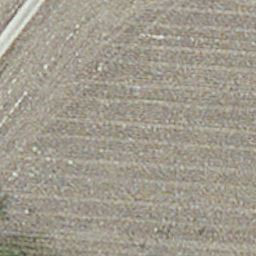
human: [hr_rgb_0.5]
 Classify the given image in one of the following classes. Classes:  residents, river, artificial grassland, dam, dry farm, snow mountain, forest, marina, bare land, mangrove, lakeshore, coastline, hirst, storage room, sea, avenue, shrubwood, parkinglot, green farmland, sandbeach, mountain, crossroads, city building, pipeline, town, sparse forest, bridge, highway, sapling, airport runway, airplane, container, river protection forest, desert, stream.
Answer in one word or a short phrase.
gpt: dry farm